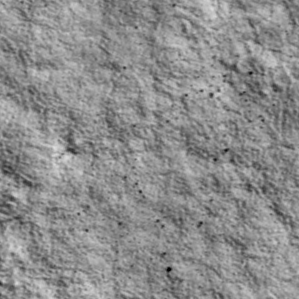
Label: non_frost